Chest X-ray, AP view. Patient: 66 years old, sex M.
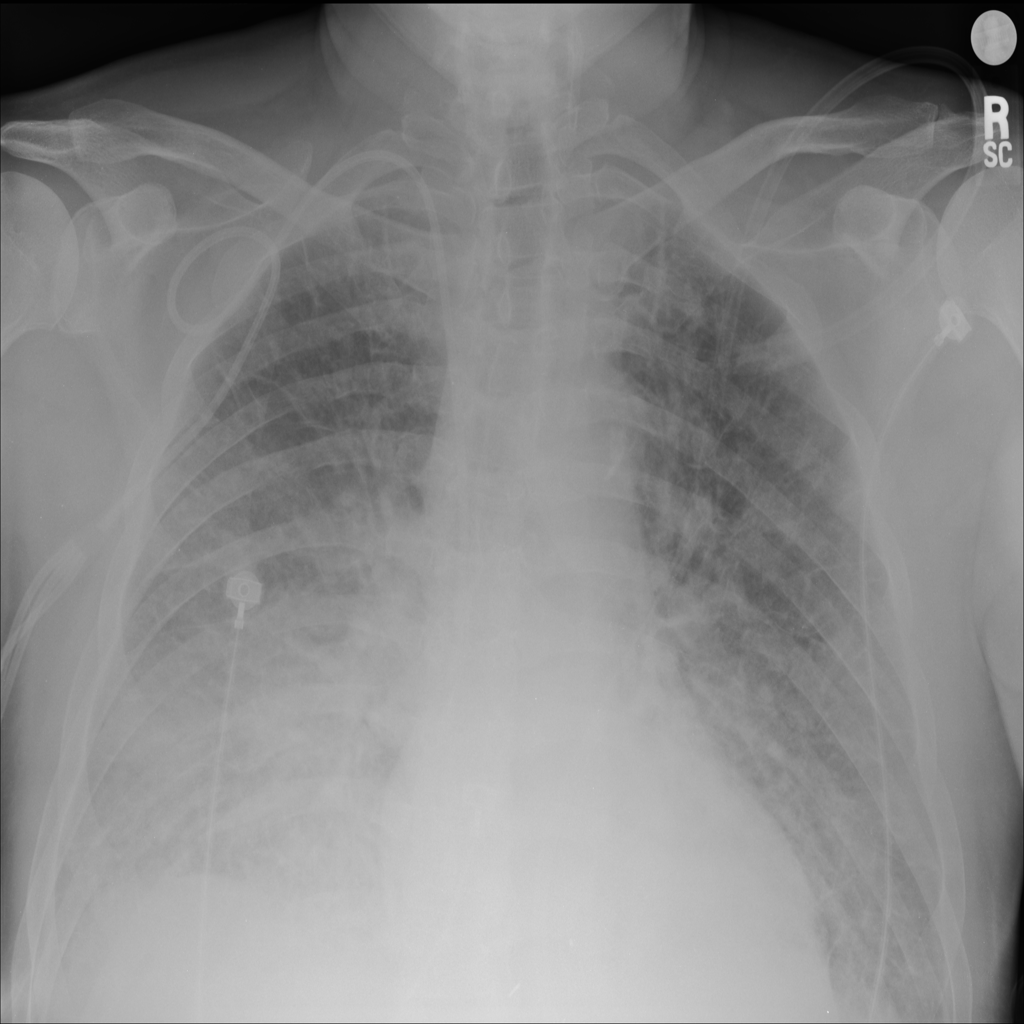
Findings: Effusion, Infiltration